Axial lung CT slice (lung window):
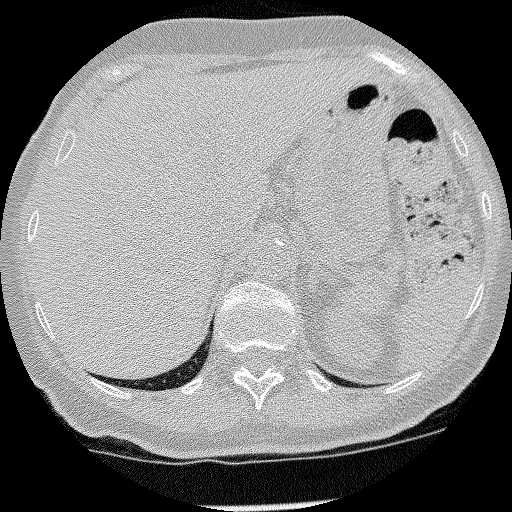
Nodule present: no